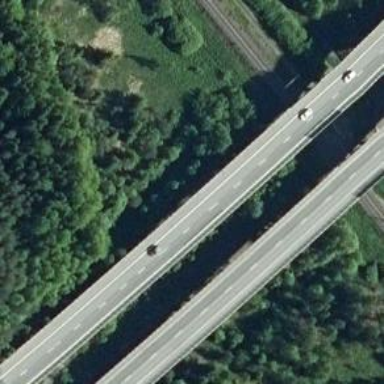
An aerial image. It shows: Motorway bridge.